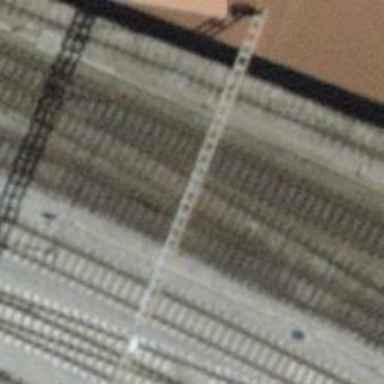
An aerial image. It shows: Siding railway track with electrified contact line.